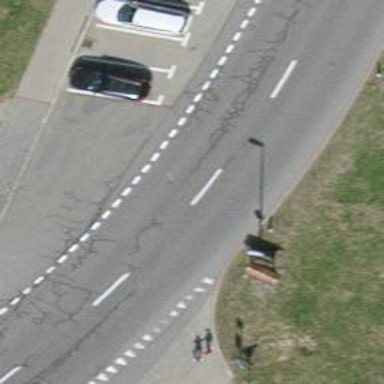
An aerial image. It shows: Public transport stop position.